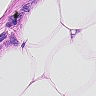
Metastatic tissue present: no